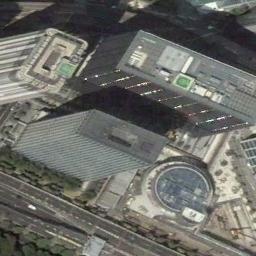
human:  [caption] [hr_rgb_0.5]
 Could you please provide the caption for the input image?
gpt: A commercial area with three high-rise buildings is surrounded by some roads .

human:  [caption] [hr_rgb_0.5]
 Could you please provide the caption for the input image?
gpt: The commercial area is consist of many tall buildings .

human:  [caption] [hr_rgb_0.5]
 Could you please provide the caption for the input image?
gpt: In a business district there are several tall buildings of different shapes and several roads with many cars and many trees .

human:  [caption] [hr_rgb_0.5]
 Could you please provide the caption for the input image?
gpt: There is a row of trees at the top .

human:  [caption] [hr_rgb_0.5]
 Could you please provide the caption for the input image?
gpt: There are three skyscrapers on a commercial area .